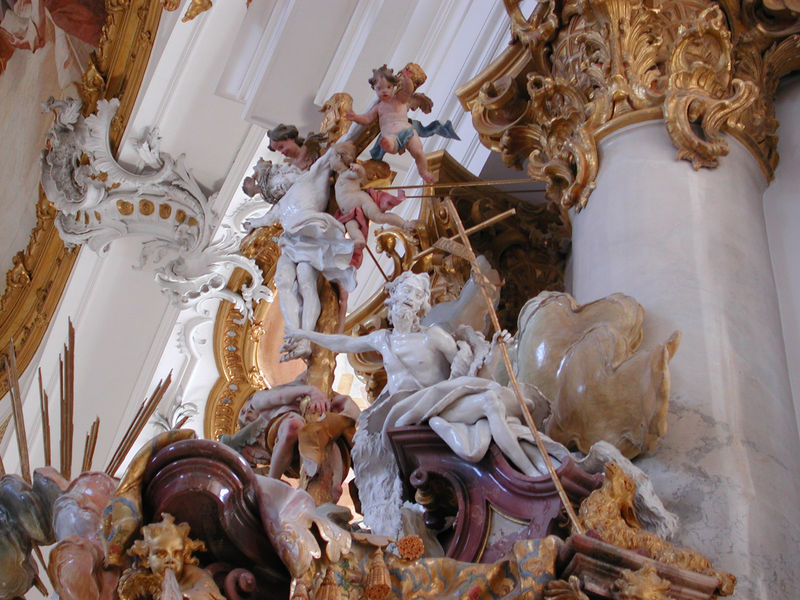
Titel: Klosterkirche Zwiefalten
Künstler: Johann Michael Fischer
Standort: Reutlingen, Kloster Zwiefalten (EU - D - BW)
Schlagwörter: gott, mann, menschen, bunt, marmor, säule, weiss, rot, arm, barock, kirche, gold, tücher, decke, vater, rosa, engel, keramik, putto, skulptur, stab, figuren, erhaben, stuck, porzellan, kreuz, strahlen, beten, altar, kapitell, christus, jesus, putten, maria, anbetung, putti, pfeil, sohn, josef, boten, heiige, ofper